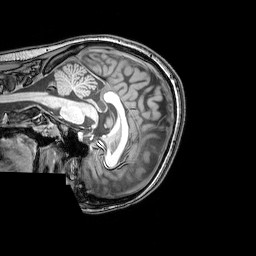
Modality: T1w
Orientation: sagittal
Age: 20
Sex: female
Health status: healthy
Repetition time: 0.081 s
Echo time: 0.037 s